Question: in developing a facebook application, there seem to be three different pages that are involved in the process. Here is a screenshot of page type A, B, and C:

page type B seems to be very important because it can be linked to from A, and it allows for LIKEs ... how do you create a page B?
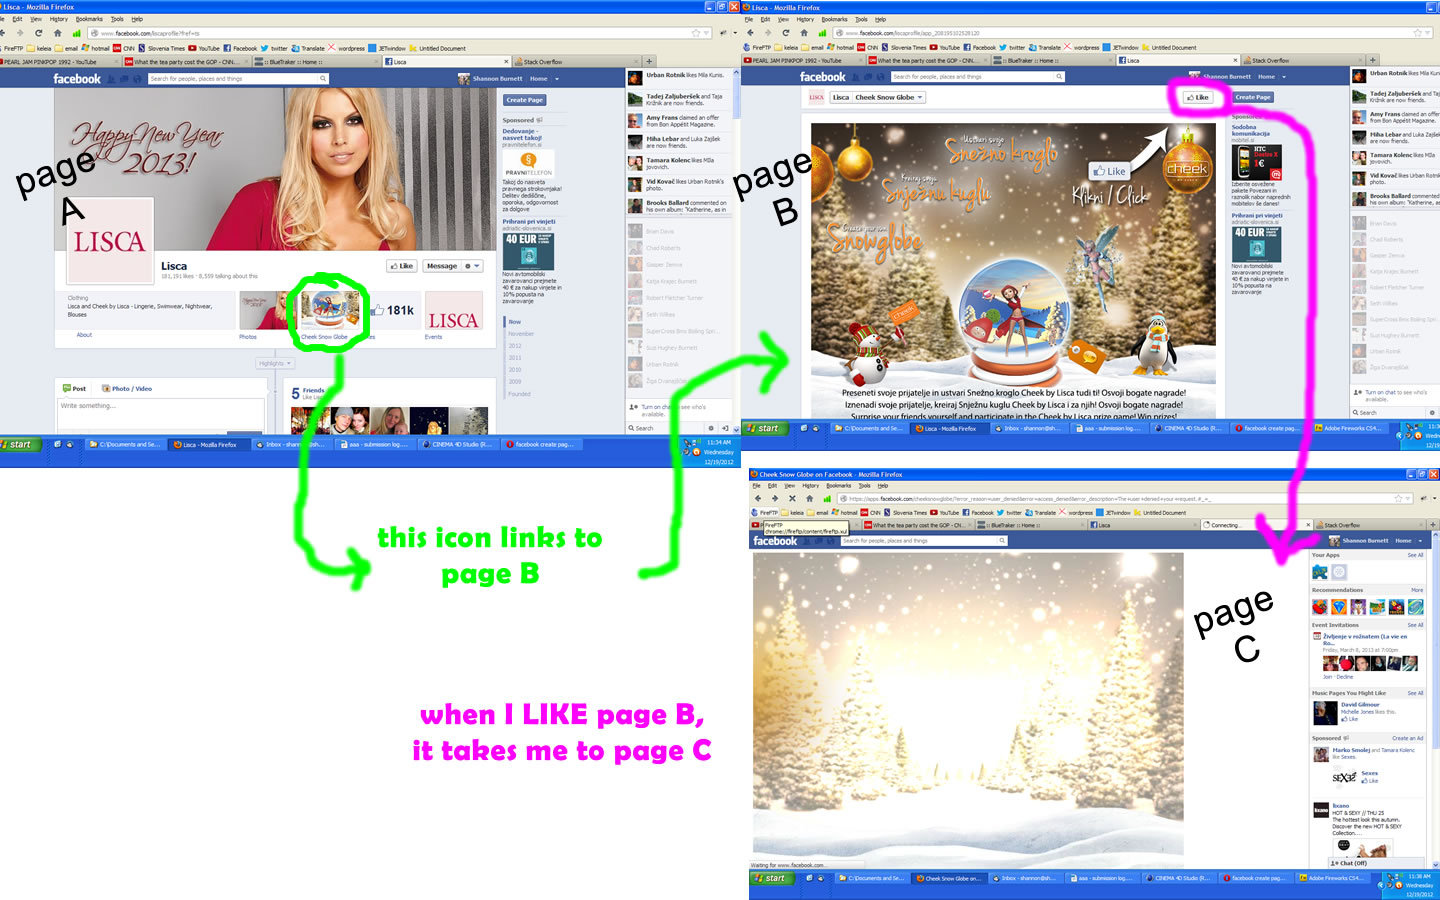
Answer: - - -
The tab app is more tightly related to the page. There is some data that comes in the signed request directly connected to the page. The best example is if the current user is liker or not (the so called fangate is implemented this way).
Steps to create different app types:
When you create an app there are 2 fields sections. Page Tab URL and Canvas URL.
If need like screen B (it can be both tab app and canvas app) you should provide the url for Page Tab and additionally go to this link with the correct values:
<URL>
There you can select on which page you want you app to appear as application in favourites, which in turn you can reorder as you feel fit.
example:
<URL>
For creating additionally to the Canvas URL you should fill the namespace field.
After that your app can be accessed on <URL>